Question: I have three variables, support, party, and gender. Support has three levels, 1 for yes, 2 for no, and 3 for neural. Party and gender are dummy variables. Now let's fake them:
'''
support = sample(1:3, size=100, replace=T)
party = as.numeric(rbinom(100, 100, 0.4) > 42)
gender = as.numeric(rbinom(100, 100, 0.4) > 39)
'''
I want to see the percentage of support conditioned on party and gender. So far, I can do percentage conditioned on only one variable, say party.
'''
counts = table(support,party)
percent = t(t(counts)/colSums(counts))
barplot(percent)
'''

How can I split party by gender and place gender side-by-side while maintaining party support stacked in the current way? (If you don't understand what I am saying, read on ...)
To be clear, I want the first column bar 0 (party = 0) be split into two adjacent column bars, one for each gender. Then I want the second column bar 1 (party=1) be split into two adjacent column bars, one for each gender. For each specific column bar, I will want it to be stacked up like the way there are now.
I am not even sure this can be accomplished.
BY THE WAY, is there a way to control the width of the bars? They are way too wide for my taste.
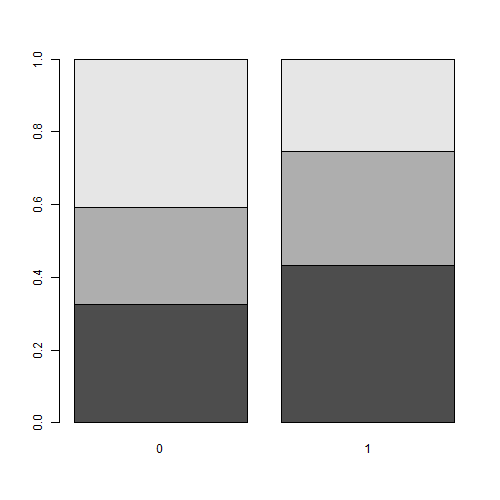
Answer: How about something like this, we can call 'barplot' twice to place two sets on the same surface. First, I named some of the data so I could keep track of it
'''
#sample data
set.seed(15)
support = sample(1:3, size=100, replace=T)
party = factor(as.numeric(rbinom(100, 100, 0.4) > 42), levels=0:1, labels=c("D","R"))
gender = factor(as.numeric(rbinom(100, 100, 0.4) > 39), levels=0:1, labels=c("M","F"))
'''
Now we summarize the data separately for each party
'''
tt<-table(support, gender, party)
p1<-tt[,,1]
p1<-p1/sum(p1)
p2<-tt[,,2]
p2<-p2/sum(p2)
'''
And now we combine the barplots
'''
xx<-barplot(p1, width=.3, space=c(.25,.6), xaxt="n",
xlim=c(0,2.4), ylim=c(0, max(colSums(p1), colSums(p2))))
axis(1,xx, levels(gender), line=0, tick=F)
yy<-barplot(p2, width=.3, space=c(5, .6), xaxt="n", add=T)
axis(1,yy, levels(gender), line=0, tick=F)
axis(1, c(mean(xx), mean(yy)), levels(party), line=1, tick=F)
'''
And this will produce